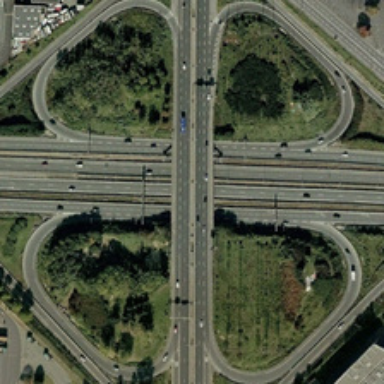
Many green trees are near a viaduct .